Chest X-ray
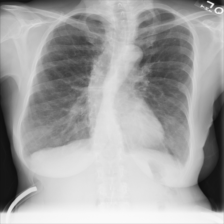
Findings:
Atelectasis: negative
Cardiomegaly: negative
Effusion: negative
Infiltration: negative
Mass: negative
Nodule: negative
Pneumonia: negative
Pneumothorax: negative
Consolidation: negative
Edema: negative
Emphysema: negative
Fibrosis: negative
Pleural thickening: negative
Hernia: negative